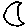
Label: moon